Identify the transformations in the second image compared to the first.
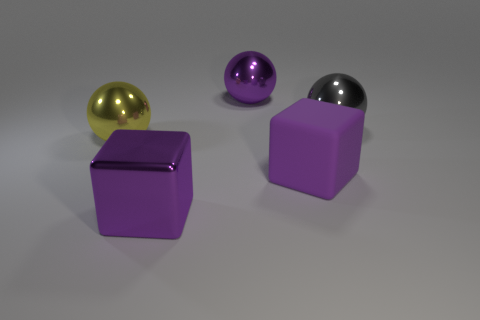
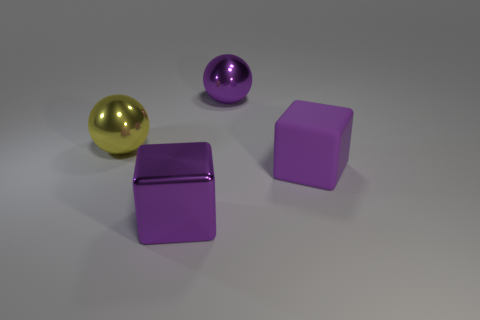
the gray metal object is missing
the large gray object has disappeared
the gray thing is no longer there
the big gray metal sphere that is on the right side of the purple sphere is missing
the big gray metallic ball right of the purple rubber cube is gone
the large gray metallic sphere that is to the right of the purple sphere is missing
the big gray metallic ball to the right of the large matte cube is missing